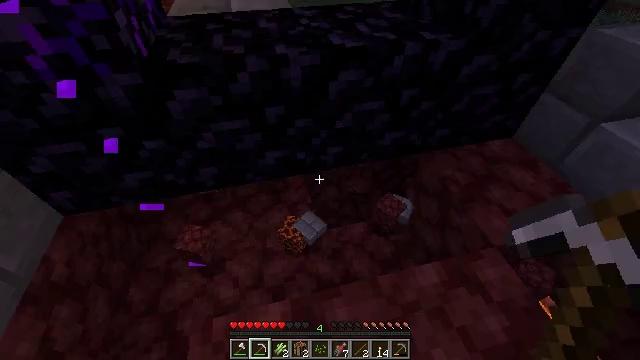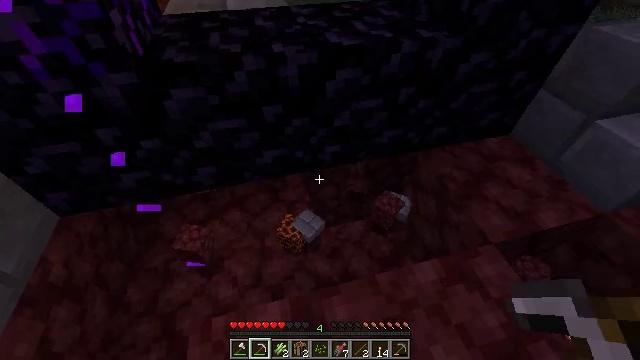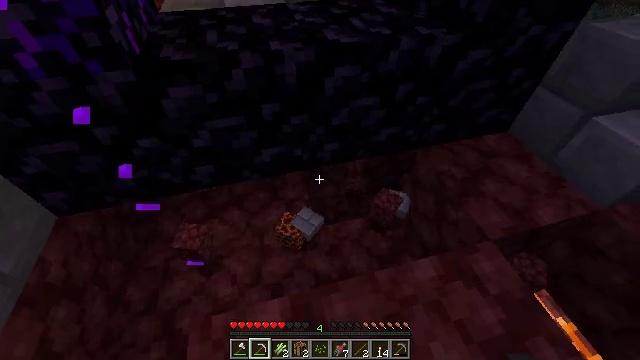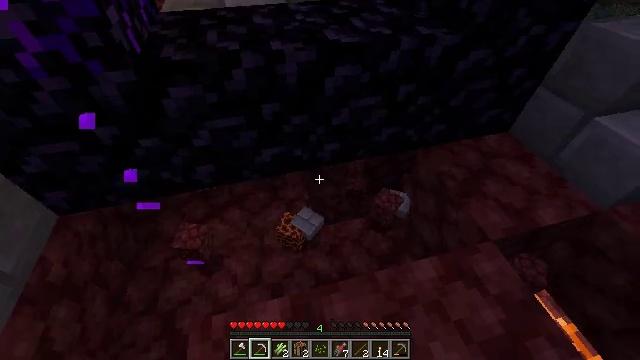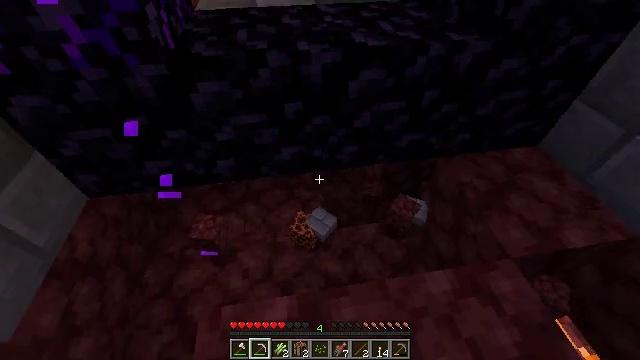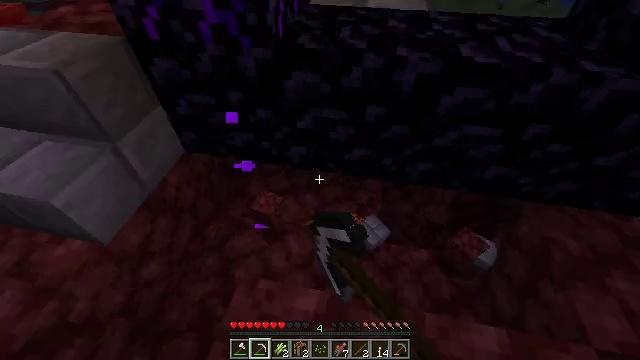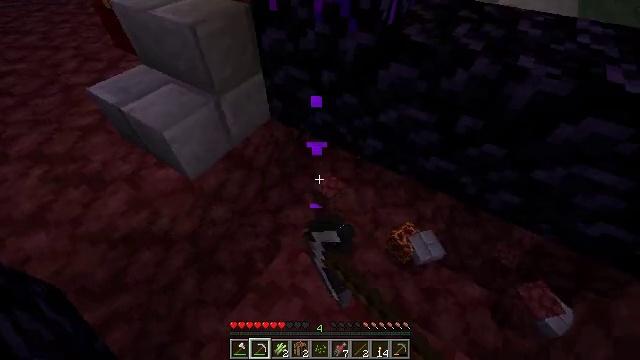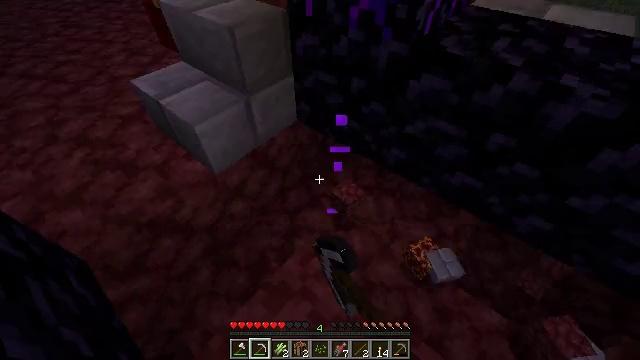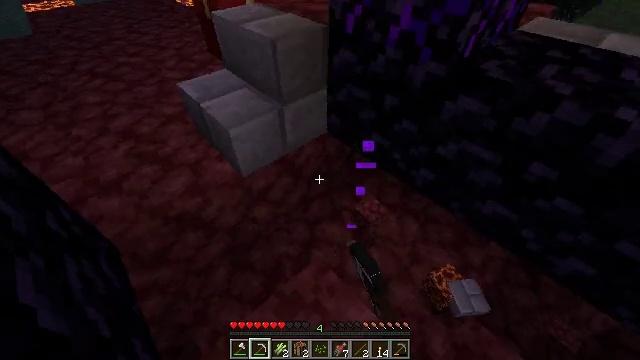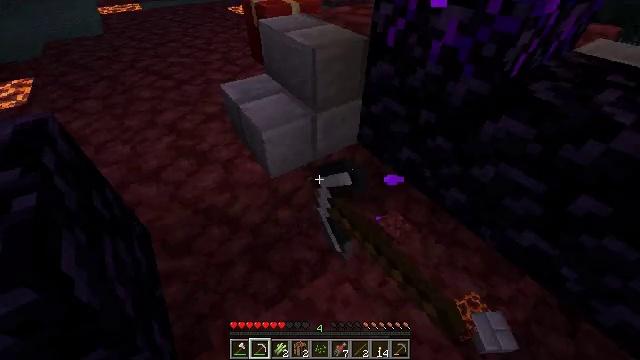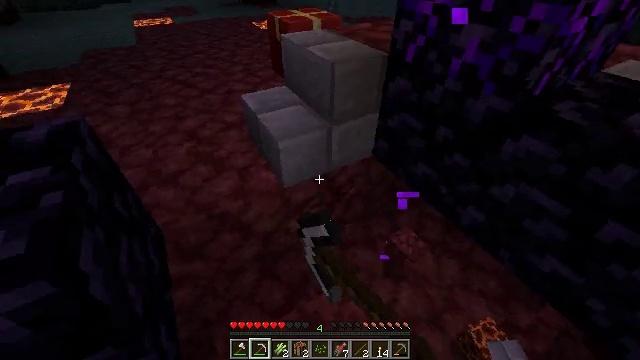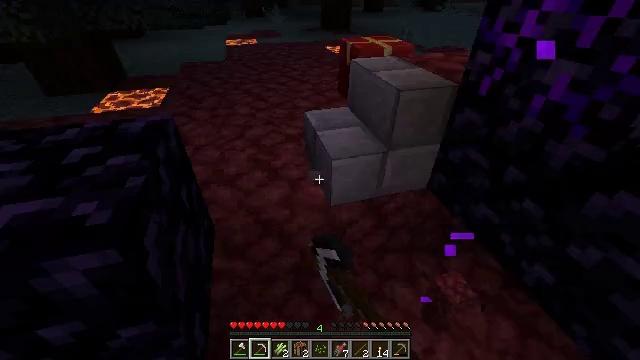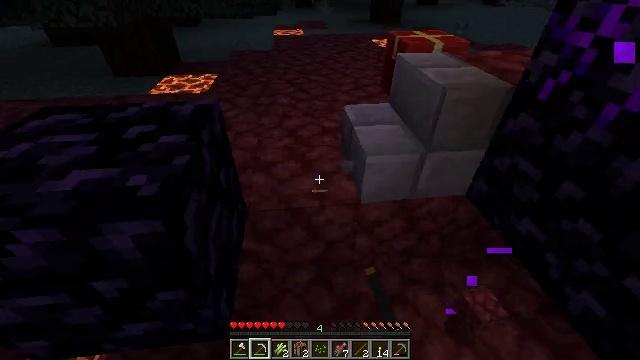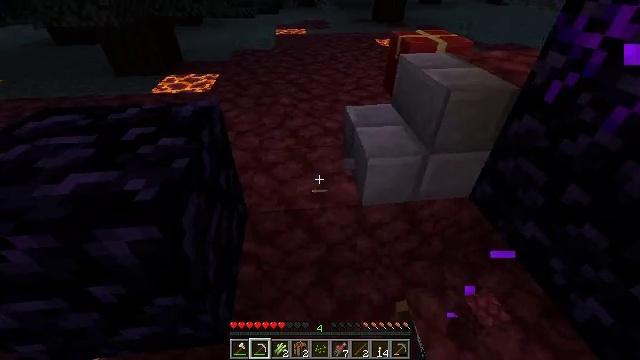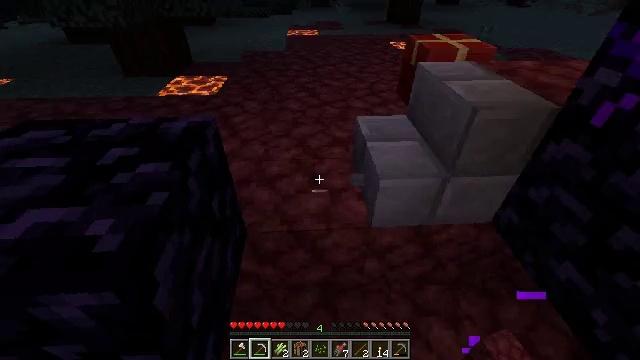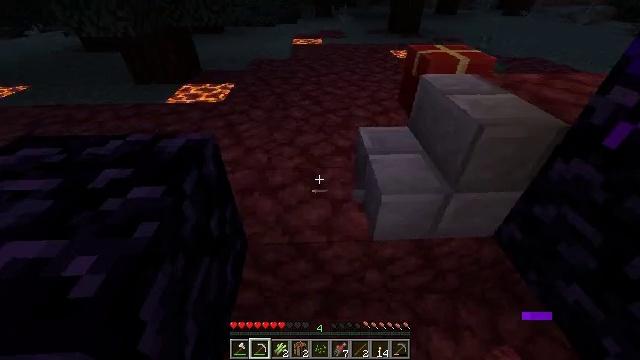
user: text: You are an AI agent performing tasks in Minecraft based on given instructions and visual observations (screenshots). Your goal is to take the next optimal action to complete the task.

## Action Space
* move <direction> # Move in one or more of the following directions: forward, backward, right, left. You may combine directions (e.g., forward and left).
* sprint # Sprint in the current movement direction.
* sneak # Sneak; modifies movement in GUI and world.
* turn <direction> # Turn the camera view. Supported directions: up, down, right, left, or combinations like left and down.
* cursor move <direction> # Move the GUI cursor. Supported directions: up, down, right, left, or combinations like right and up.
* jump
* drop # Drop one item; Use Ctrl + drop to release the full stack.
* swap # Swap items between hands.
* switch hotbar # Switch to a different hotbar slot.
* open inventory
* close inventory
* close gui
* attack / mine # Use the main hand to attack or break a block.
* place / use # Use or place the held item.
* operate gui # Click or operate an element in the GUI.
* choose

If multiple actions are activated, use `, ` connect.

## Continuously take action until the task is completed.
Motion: motion action
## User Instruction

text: Hunt animals.
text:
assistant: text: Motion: attack / mine
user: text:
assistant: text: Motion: attack / mine
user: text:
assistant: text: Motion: attack / mine
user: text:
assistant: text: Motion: turn left, attack / mine
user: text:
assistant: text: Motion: turn left, attack / mine
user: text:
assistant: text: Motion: turn left and down, attack / mine
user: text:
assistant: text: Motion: turn left and up, attack / mine
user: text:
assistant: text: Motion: turn left and up, attack / mine
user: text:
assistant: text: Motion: turn left and up, attack / mine
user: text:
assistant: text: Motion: turn left and up, attack / mine
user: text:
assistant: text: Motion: turn left and up, attack / mine
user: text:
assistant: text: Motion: turn left and down
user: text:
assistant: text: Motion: move forward
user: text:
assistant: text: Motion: move forward, sprint, turn left
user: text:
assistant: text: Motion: move forward, sprint
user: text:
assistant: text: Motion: move forward, sprint, jump
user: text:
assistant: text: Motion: move forward, sprint, jump
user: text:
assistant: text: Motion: move forward, sprint, turn right, jump
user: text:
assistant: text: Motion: move forward, sprint, turn right, jump
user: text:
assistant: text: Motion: move forward, sprint, turn right and up, jump
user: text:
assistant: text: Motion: move forward, sprint, turn right and up, jump
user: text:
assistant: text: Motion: move forward, sprint, turn right and up
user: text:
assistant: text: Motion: move forward, turn right and up
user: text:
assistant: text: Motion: move forward
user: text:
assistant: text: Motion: turn left
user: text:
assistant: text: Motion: turn right and up
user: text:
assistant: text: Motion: turn right
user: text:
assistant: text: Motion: no_op
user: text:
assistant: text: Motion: no_op
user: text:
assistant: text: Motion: turn down